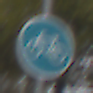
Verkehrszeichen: Radweg
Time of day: MorningAfternoon
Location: Outdoor (Nature)
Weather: Overcast
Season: Autumn
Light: Natural